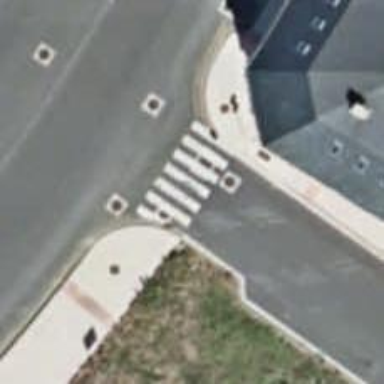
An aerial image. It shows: Zebra crossing on the road.